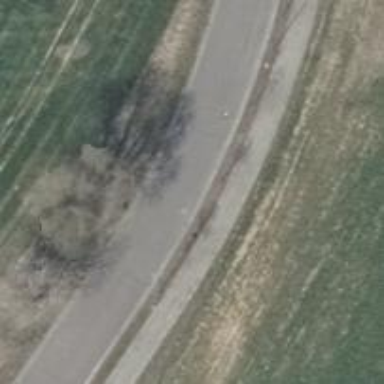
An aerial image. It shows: Smoothly paved residential road.